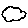
Label: cloud